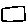
Label: square